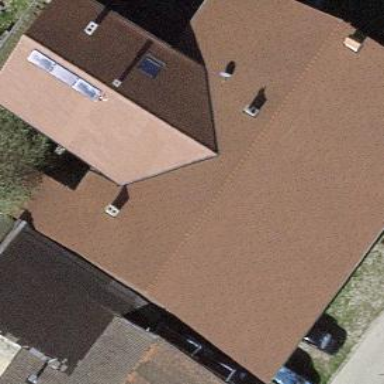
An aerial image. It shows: Semidetached house.